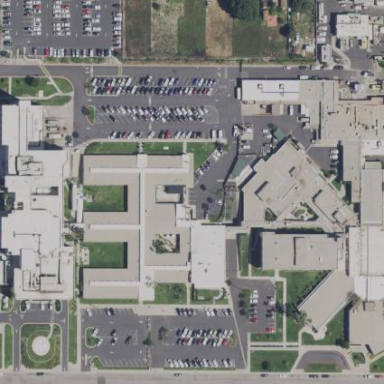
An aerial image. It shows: Healthcare facility identified as hospital.